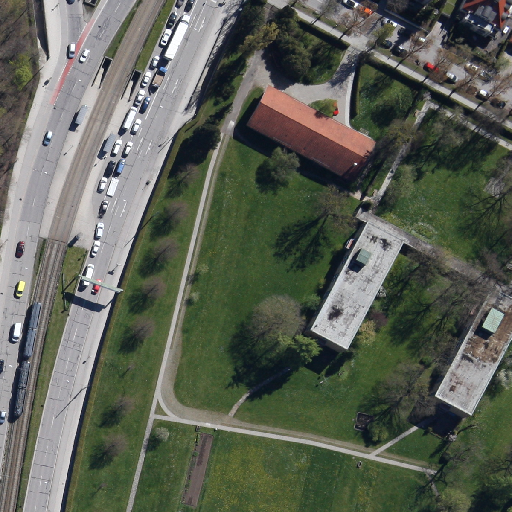
Referring expression: light-duty vehicle in the parking area